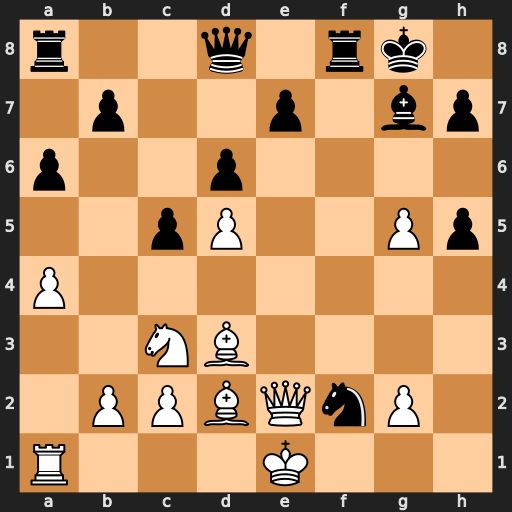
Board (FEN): r2q1rk1/1p2p1bp/p2p4/2pP2Pp/P7/2NB4/1PPBQnP1/R3K3
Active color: w
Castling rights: Q
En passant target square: -
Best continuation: Bxh7+ Kxh7 Qxh5+ Kg8 g6 Rf6 Qh7+ Kf8 Bh6 Ke8 Bxg7